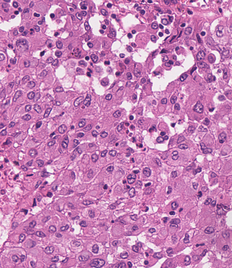
Tumor epithelial tissue: yes
Tumor-associated stroma tissue: no
Normal tissue: no